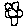
Label: flower